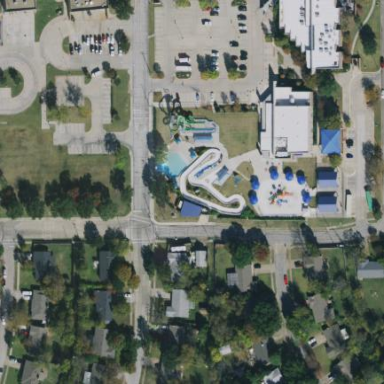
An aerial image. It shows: Water park.